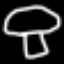
Label: mushroom